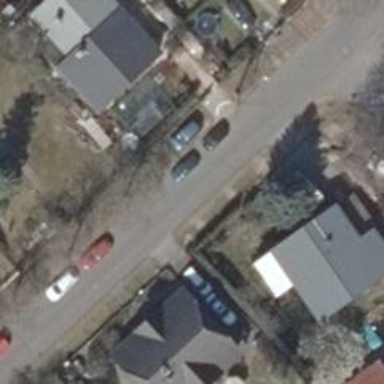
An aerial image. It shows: Driveway leading to service road.